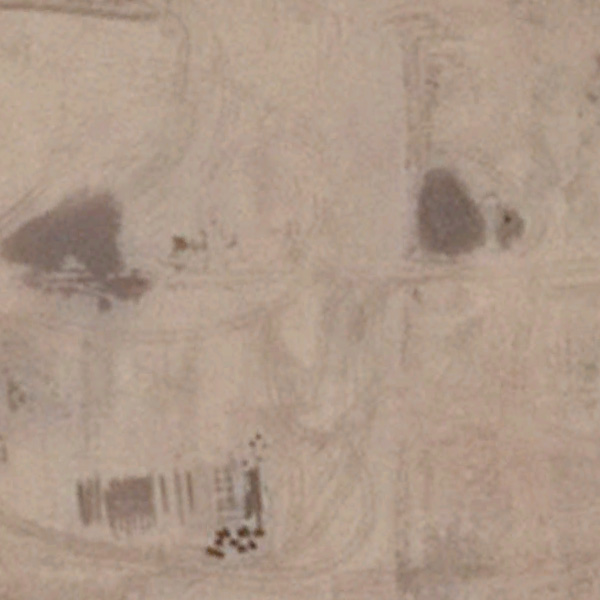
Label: BareLand